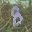
Label: 8